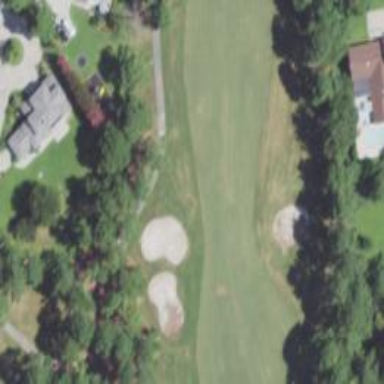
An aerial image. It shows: Golf hole.